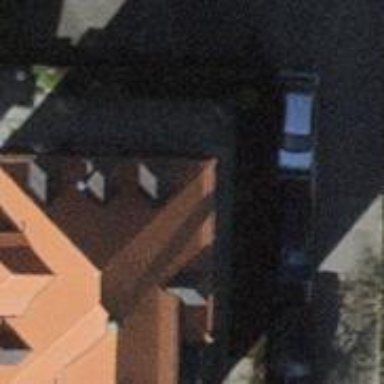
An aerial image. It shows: Hipped roof on apartment building.